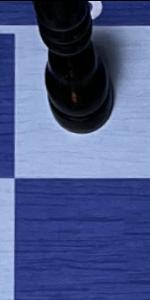
Label: Empty